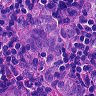
Metastatic tissue present: yes